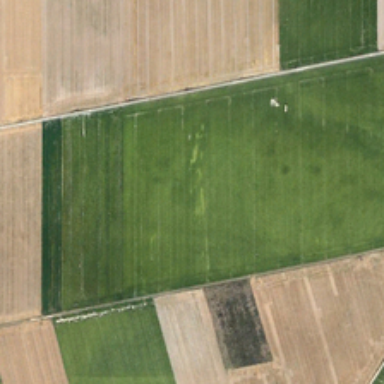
Some houses were built around the green fields .